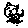
Label: cat